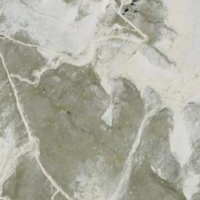
EUNIS habitat code: 48
Species observed at this site:
Jacobaea incana